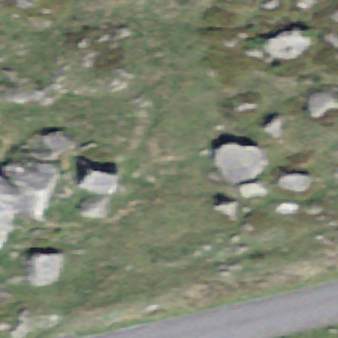
Label: bouldering_area